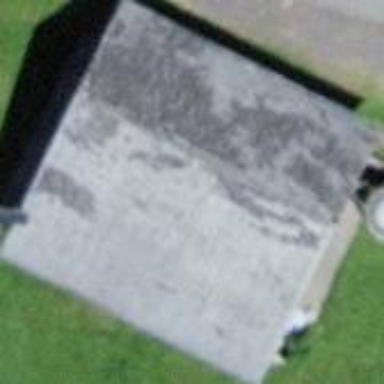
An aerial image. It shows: Rural barn.